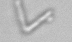
Label: Nanoneis